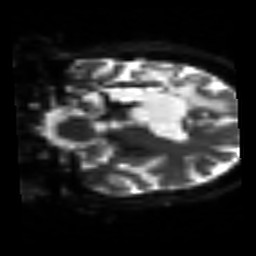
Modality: sbref
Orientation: coronal
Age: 31
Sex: female
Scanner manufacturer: siemens
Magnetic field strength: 3 T
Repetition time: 3.2 s
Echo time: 0.081 s